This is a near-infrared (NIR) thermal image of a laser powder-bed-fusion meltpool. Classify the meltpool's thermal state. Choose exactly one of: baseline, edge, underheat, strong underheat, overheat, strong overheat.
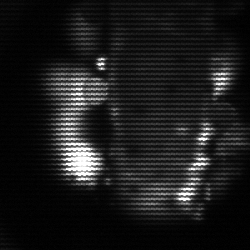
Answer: strong underheat